Chest X-ray. View position: PA
Patient age: 57
Patient sex: M
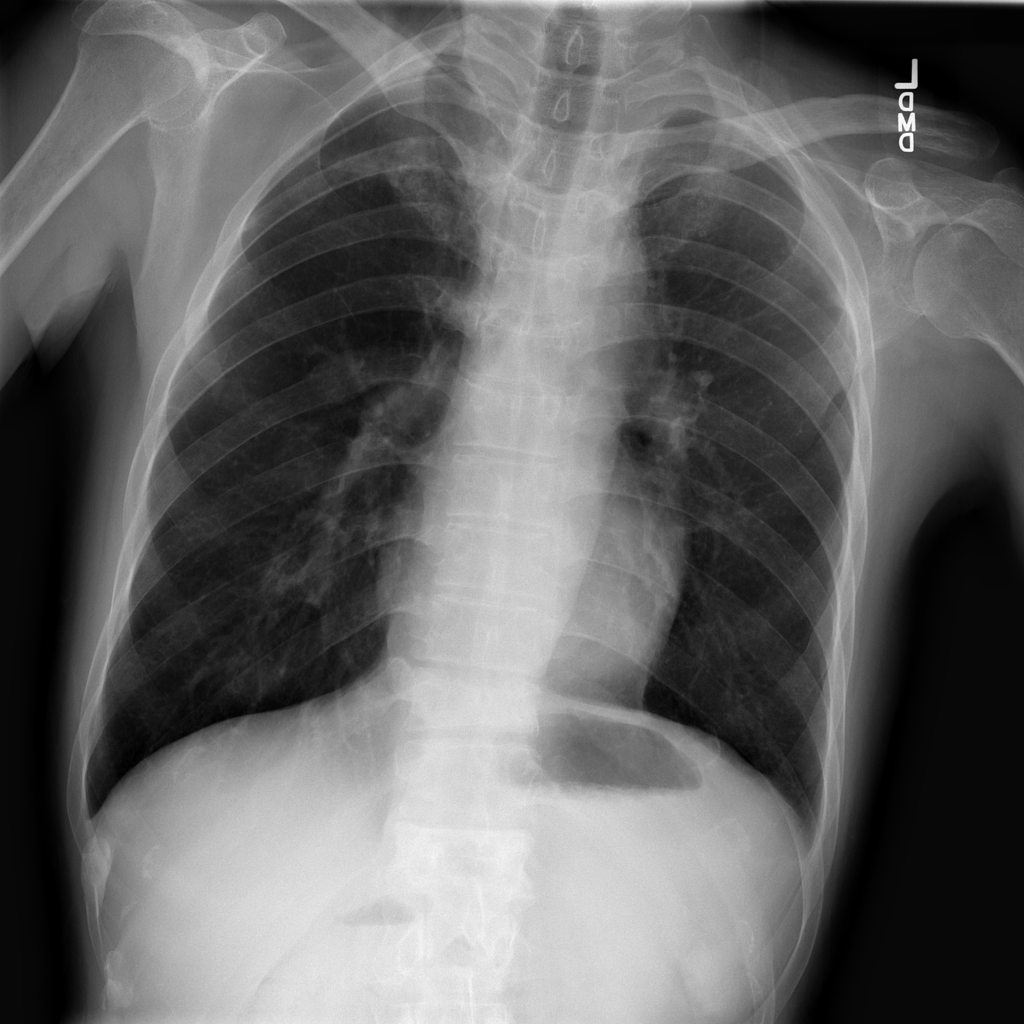
Finding: Pneumothorax